八年级 · 画法几何学
如图,在四边形$ABCD$中,$angleB=60^{circ},AB=DC=4,AD=BC=8$.延长$BC$到$E$,使$CE=4$,连接$DE$,动点$P$从点$B$出发,以每秒2个单位的速度沿$BC-CD-DA$向终点$A$运动,设点$P$运动的时间为$t$秒.$(t>0)$(1)当$t=3$时,$BP=6$;(2)当$t=8$时,点$P$运动到$angleB$的角平分线上;（3）当$0<t<6$时,请用含$t$的代数式表示$triangleABP$的面积$S$;(4)当$0<t<6$时,直接写出点$P$到四边形$ABED$相邻两边距离相等时$t$的值.
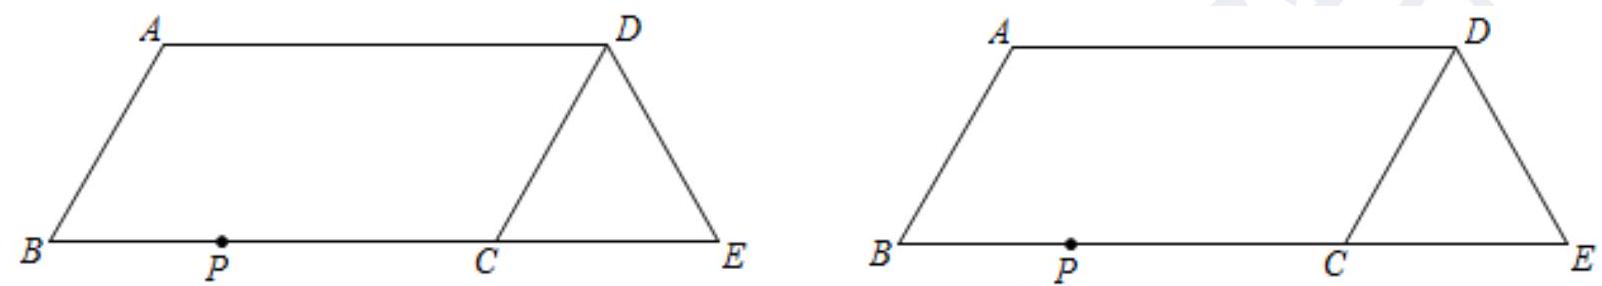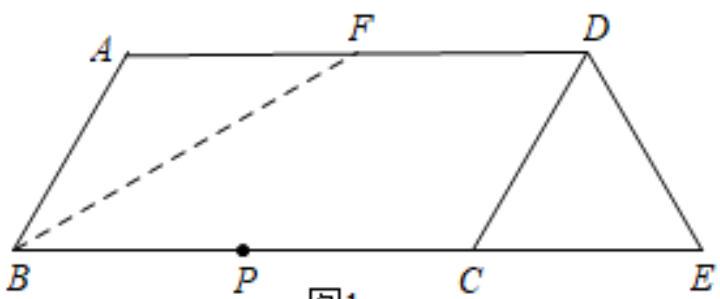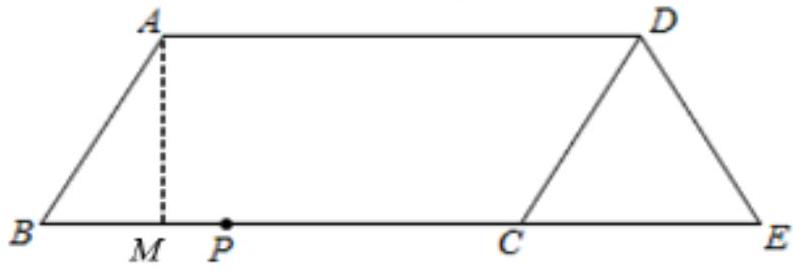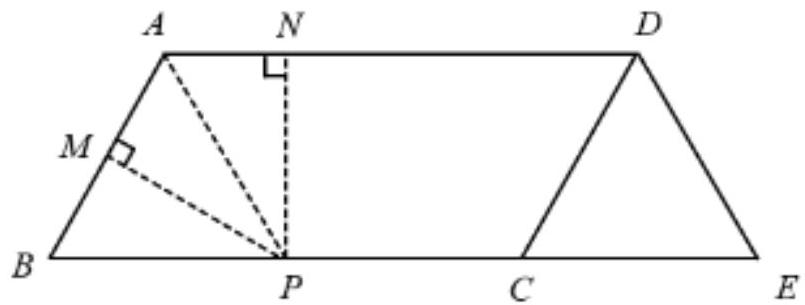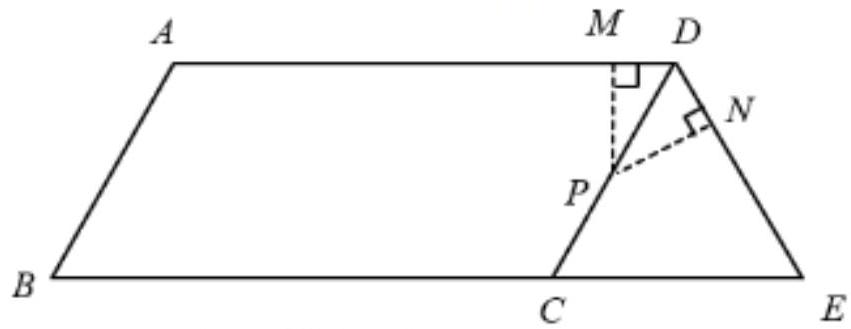
答案: (1)根据动点$P$的运动速度,即可表示出$BP$的长度,再将$t=3$代入即可求出$BP$的长度;(2)根据两组对边分别相等可先求证四边形$ABCD$是平行四边形，再根据角平分线的性质得到等腰$triangleABP$,从而可以求解;(3)根据题意分两种情况讨论:(1)当点$P$在$BC$上运动时,(2)当点$P$在$CD$上运动时,分别用含$t$的代数式表示$triangleABP$的面积$S$即可;(4)当$0<t<6$时,点$P$在$BC、CD$边上运动,结合角平分线的性质和等边三角形的判定和性质分析求解.【解析】解:(1)$because$动点$P$的运动速度为2单位秒,$thereforeBP=2t$,$therefore$当$t=3$时,$BP=2times3=6$,故答案为:6.(2)$becauseAB=CD,AD=BC$$therefore$四边形$ABCD$是平行四边形,$thereforeAD//BC$,$thereforeangleAFB=angleCBF$如图1,作$angleABC$的角平分线交$AD$于$F$,图1$thereforeangleABF=angleFBC$$thereforeangleABF=angleAFB$,$thereforeAF=AB=4$,$thereforeDF=8-4=4$,$therefore$点$P$运动到$angleABC$的角平分线上时,$BC+DC+DF=8+4+4=16$,$thereforet=16div2=8$$therefore$当$t=8$时,点$P$运动到$angleABC$的角平分线上;故答案为:8;(3)$becauseBC+CD=8+4=12$$therefore$当$0<t<6$时,点$P$在$BC$上和$CD$上,分两种情况讨论:(1)当点$P$在$BC$上运动时,$0<tleqslant4$,过点$A$作$AMperpBE$,$becauseangleB=60^{circ}$,$therefore$在Rt$triangleABM$中,$angleBAM=30^{circ}$,$thereforeBM=frac{1}{2}AB=2,AM=sqrt{3}BM=2sqrt{3}$,此时,$S=S_{triangleABP}=frac{1}{2}timesBPtimesAM=frac{1}{2}times2ttimes2sqrt{3}=2sqrt{3}t(0<tleqslant4)$;(2)当点$P$在$CD$上运动时,$4<t<6$,$triangleABP$的面积为定值,且等于平行四边形$ABCD$面积的一半,此时,$S=S_{triangleABP}=frac{1}{2}timesBCtimesAM=frac{1}{2}times8times2sqrt{3}=8sqrt{3}(4<t<6)$;综上,$S=left{begin{array}{l}2sqrt{3}{t}(0<{t}leqslant4)8sqrt{3}(4<{t}<6)end{array};right.$(4)(1)当点$P$运动到$angleBAD$的角平分线上时,连接$AP$,过点$P$作$PMperpAB,PNperpAD$,此时$PM=PN$,即点$P$到四边形$ABED$相邻两边$AB$和$AD$的距离相等,$becauseAD//BC$$thereforeangleDAP=angleAPB$,又$becauseAP$平分$angleBAD$,$thereforeangleBAP=angleDAP$,$thereforeangleBAP=angleAPB$,$thereforeBP=2t=BA=4$,解得:$t=2$,(2)当点$P$与运动到$CD$边上时,过点$P$作$PMperpAD,PNperpDE$,在平行四边形$ABCD$中,$AB//CD,angleB=angleADC=60^{circ}$,$thereforeangleDCE=angleB=60^{circ}$,又$becauseCD=CE=4$,$thereforetriangleCDE$是等边三角形,$thereforeangleCDE=60^{circ}$,$thereforeangleADC=angleCDE$,即$CD$平分$angleADE$,$therefore$当$4leqslantt<6$时,点$P$在$angleADE$的角平分线上运动（含点$P$在$angleE$的角平分线的情况）,此时,点$P$到四边形$ABED$相邻两边$AD$(或$BE$)和$DE$的距离相等.综上:$t=2$或$4leqslantt<6$时,点$P$到四边形$ABED$相邻两边距离相等.【点睛】本题考查了平行四边形的性质、角平分线定义、三角形的面积、等边三角形的判定与性质,一次函数的应用,掌握相关性质定理,分段分析,利用数形结合思想解题是关键.